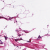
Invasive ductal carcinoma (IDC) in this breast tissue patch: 0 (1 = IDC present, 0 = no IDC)